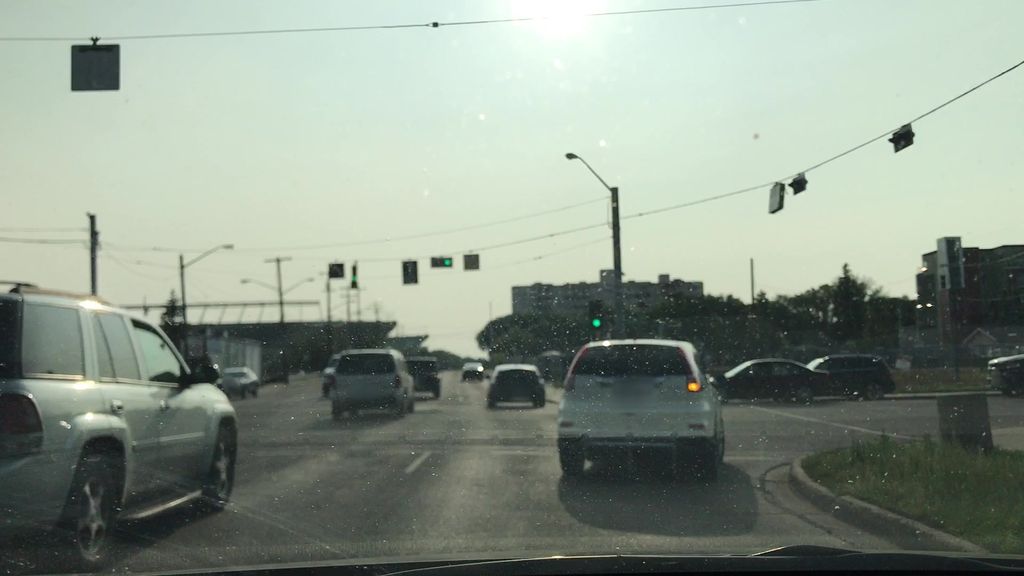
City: edmonton